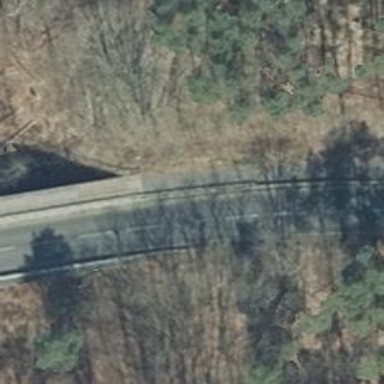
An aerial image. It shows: Residential road with paved bridge.